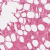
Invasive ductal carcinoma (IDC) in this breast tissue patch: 0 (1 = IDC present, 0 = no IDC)